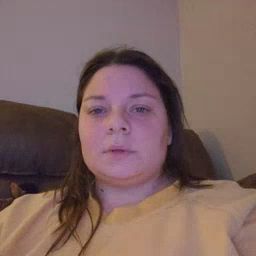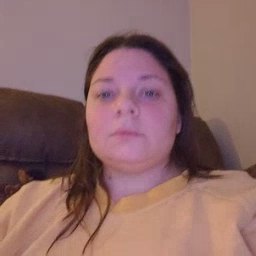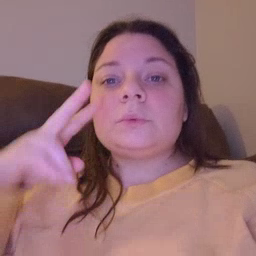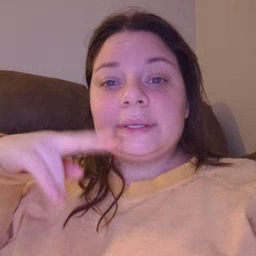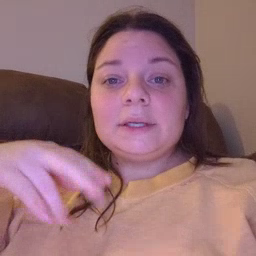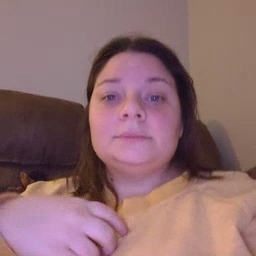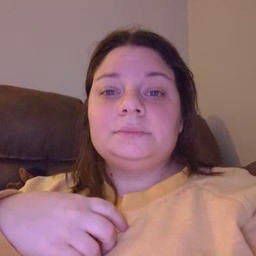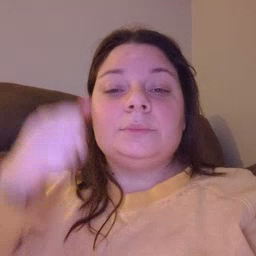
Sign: read